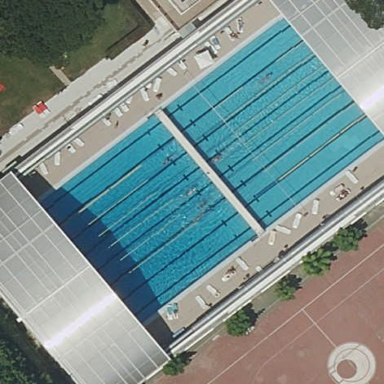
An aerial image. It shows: Swimming pool located in leisure land.